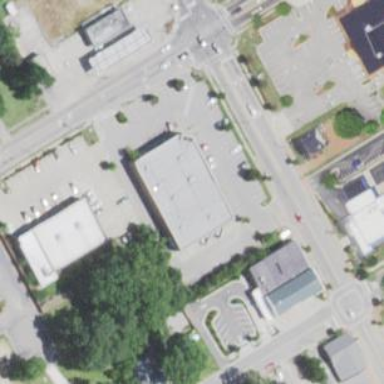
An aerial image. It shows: Building.